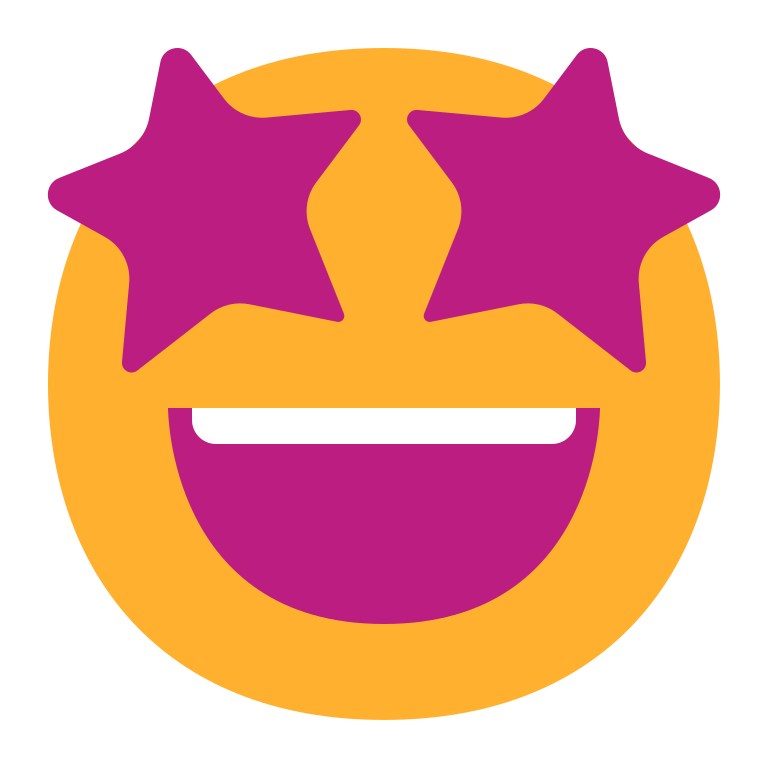
star struck flat